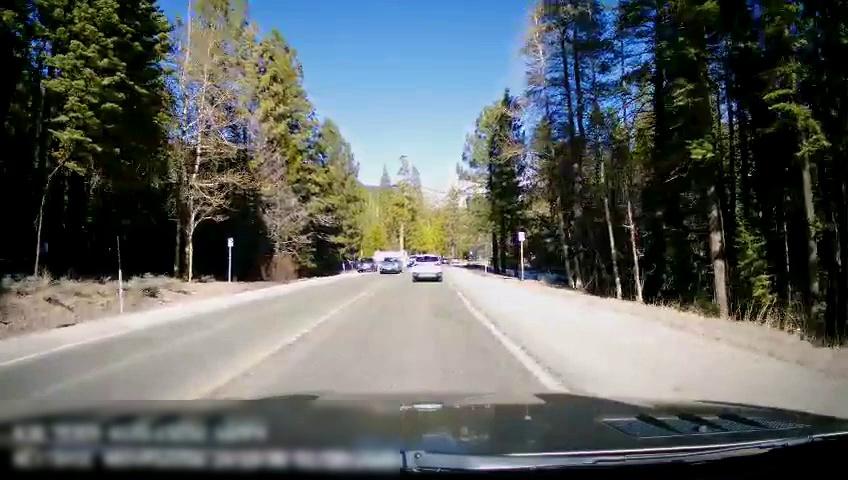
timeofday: Day
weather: Sunny
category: Drivable Space
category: Vehicles | SUV
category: Vehicles | SUV
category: Vehicles | SUV
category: Lanes | Opposite Lane
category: Lanes | Opposite Lane
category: Lanes | Current Lane